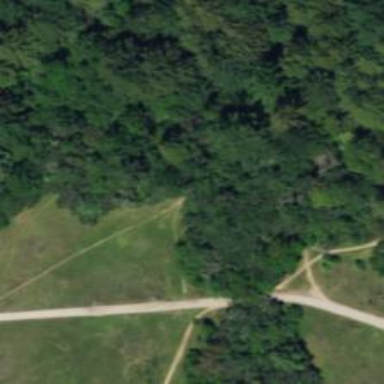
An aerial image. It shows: Path.